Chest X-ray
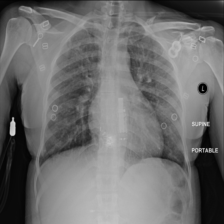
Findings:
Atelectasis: negative
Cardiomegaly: negative
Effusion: negative
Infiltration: negative
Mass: negative
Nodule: negative
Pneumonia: negative
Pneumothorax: negative
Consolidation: negative
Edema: negative
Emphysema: negative
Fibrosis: negative
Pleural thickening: negative
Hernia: negative